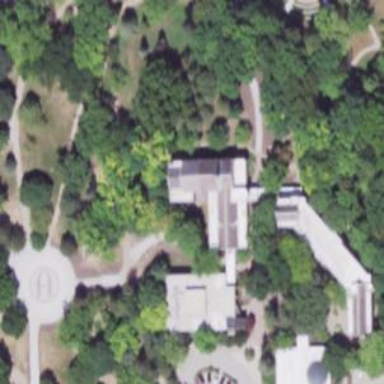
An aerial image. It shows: Place of worship located in college building.